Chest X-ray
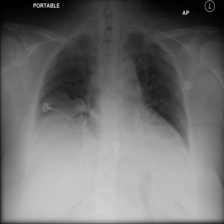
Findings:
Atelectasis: positive
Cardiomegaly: negative
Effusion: negative
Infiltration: positive
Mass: negative
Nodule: negative
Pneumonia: negative
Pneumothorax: negative
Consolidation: negative
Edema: negative
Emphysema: negative
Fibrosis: negative
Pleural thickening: negative
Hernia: negative